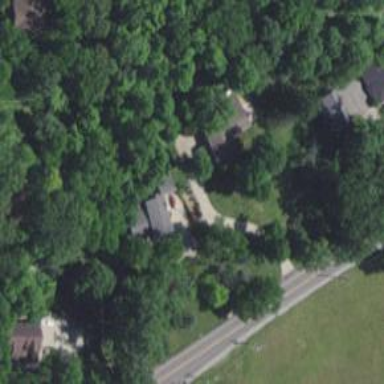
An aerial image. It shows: Driveway.